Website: macys
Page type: customer-info-address
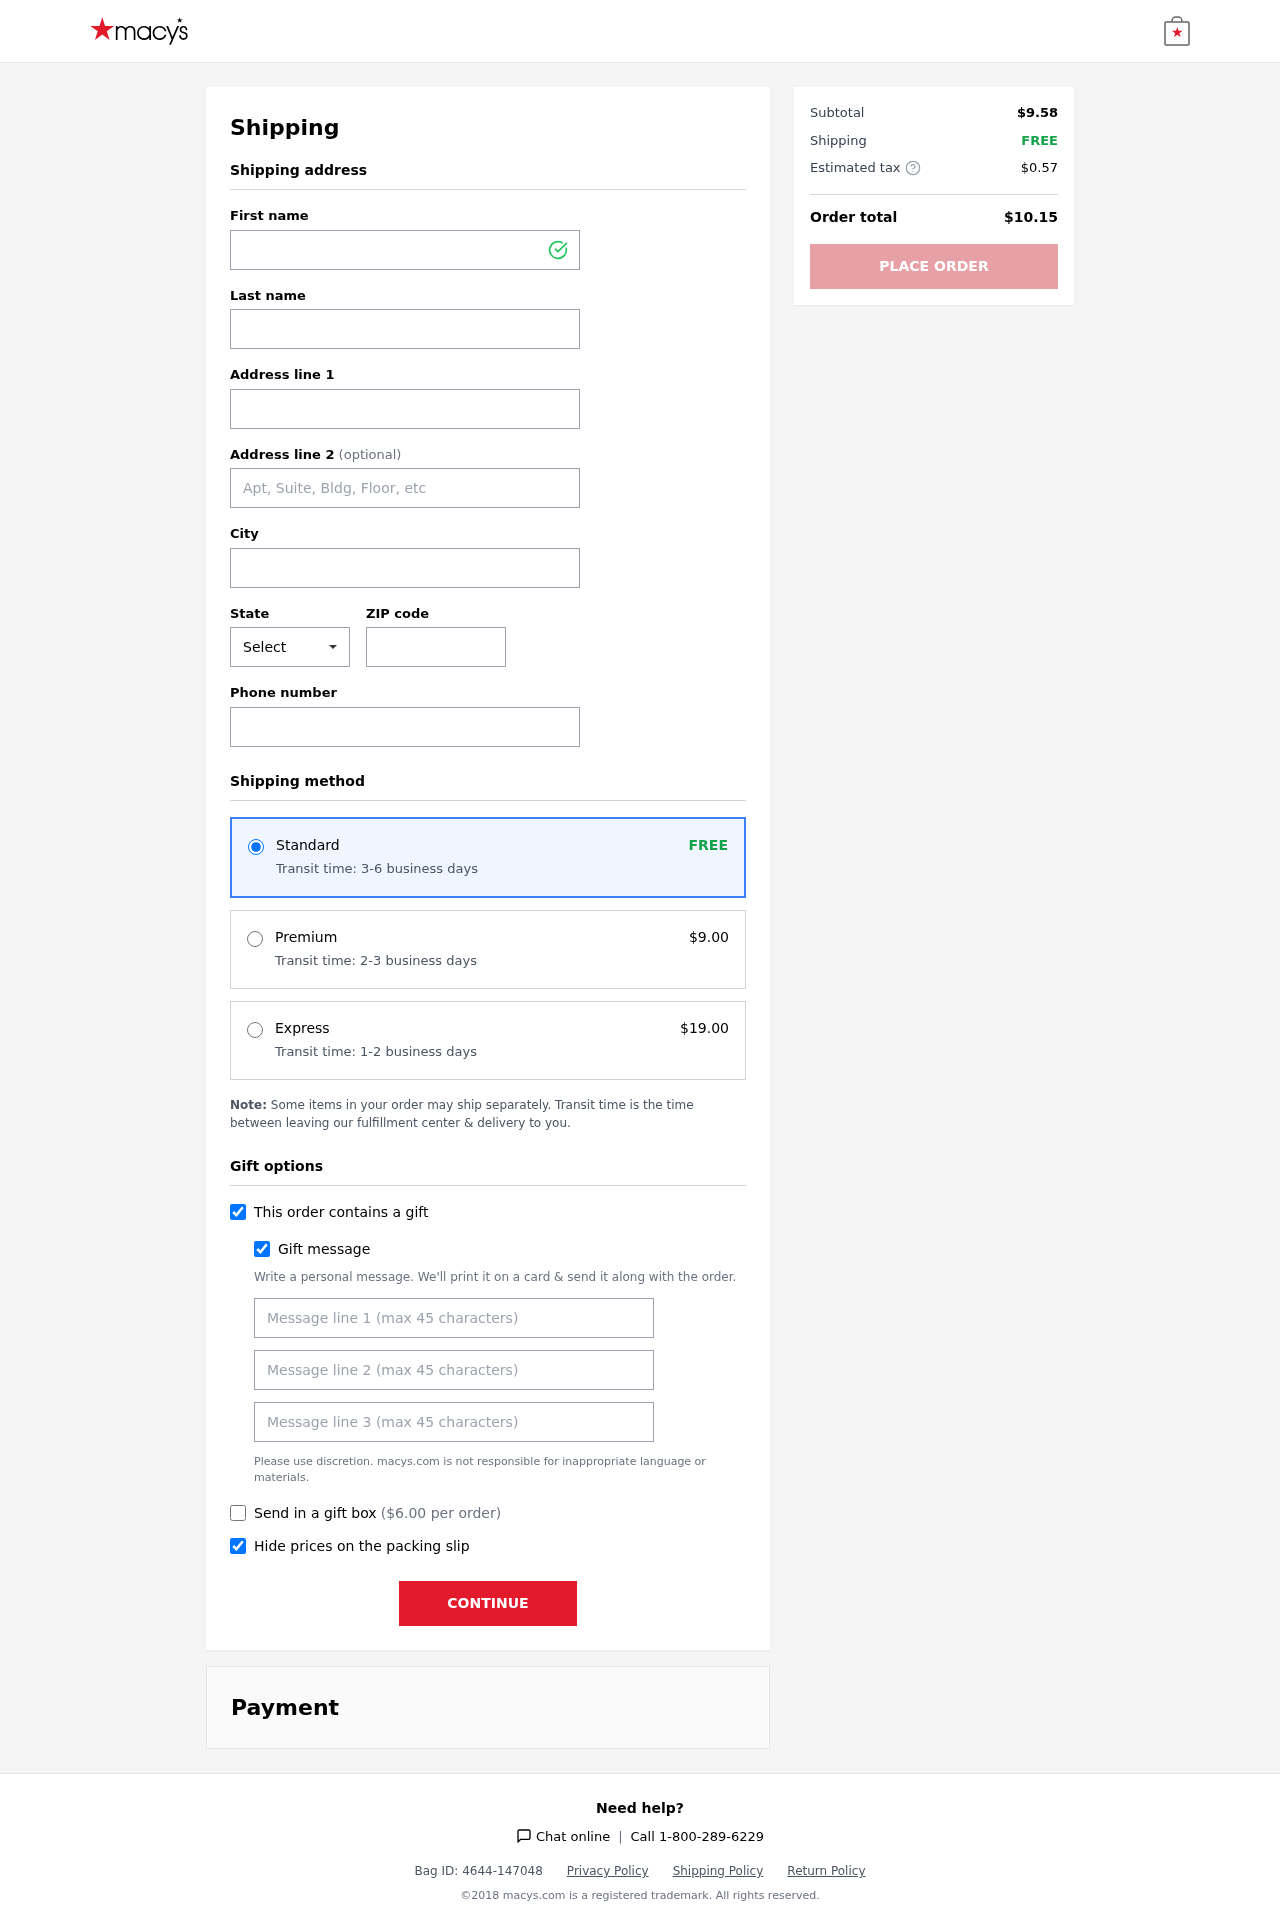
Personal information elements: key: PII_CITY
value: Lake Ashleyview
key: PII_FIRSTNAME
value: Mark
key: PII_GIFT_MESSAGE
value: Hey Zachary, I saw this roasted poblano dressing and immediately thought of how much you enjoy whipping up delicious meals. I hope it adds a little extra flair to your next culinary adventure! Enjoy!  Mark
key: PII_LASTNAME
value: Pearson
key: PII_PHONE
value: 3637996863
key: PII_POSTCODE
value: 03764
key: PII_STATE_ABBR
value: CO
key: PII_STREET
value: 625 Drew Forest Suite 287
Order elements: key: ORDER_SHIPPING_STANDARD
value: FREE
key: ORDER_SHIPPING_STANDARD_TIME
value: Transit time: 3-6 business days
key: ORDER_SHIPPING_PREMIUM
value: $9.00
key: ORDER_SHIPPING_PREMIUM_TIME
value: Transit time: 2-3 business days
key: ORDER_SHIPPING_EXPRESS
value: $19.00
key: ORDER_SHIPPING_EXPRESS_TIME
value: Transit time: 1-2 business days
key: ORDER_GIFT_BOX_FEE
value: $6.00
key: ORDER_SUBTOTAL
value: $9.58
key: ORDER_SHIPPING_COST
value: FREE
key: ORDER_TAX
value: $0.57
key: ORDER_TOTAL
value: $10.15